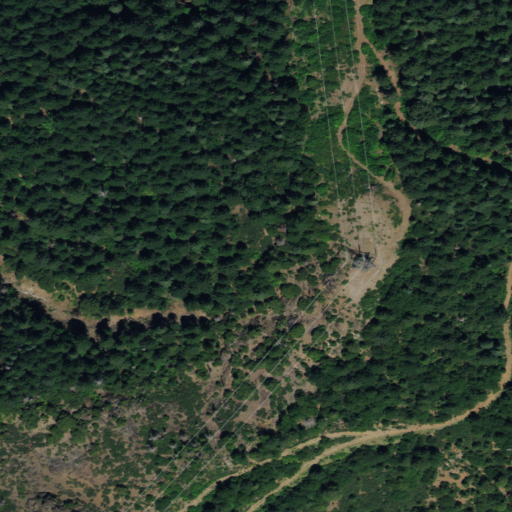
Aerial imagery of mountain in California named Stump Creek Butte containing evergreen forest and mixed forest